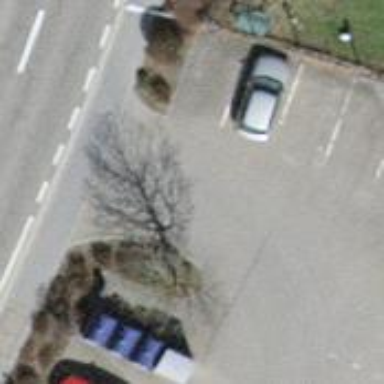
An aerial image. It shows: Bus stop with platform for public transport.